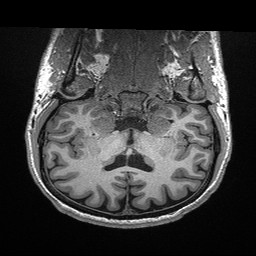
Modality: T1w
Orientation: sagittal
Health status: healthy
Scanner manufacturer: siemens
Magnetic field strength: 3 T
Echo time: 0.00298 s